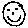
Label: smiley face